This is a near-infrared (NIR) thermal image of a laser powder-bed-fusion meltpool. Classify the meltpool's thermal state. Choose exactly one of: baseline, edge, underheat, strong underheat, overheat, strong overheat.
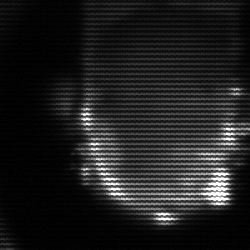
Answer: baseline